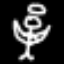
Label: angel